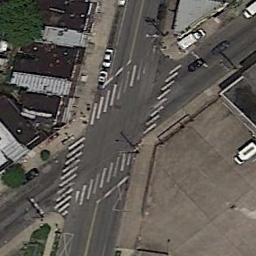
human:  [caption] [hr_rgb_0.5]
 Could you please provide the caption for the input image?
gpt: There are several moving vehicles on the slanted intersection of the intersection, And there are many buildings and some trees around the intersection .

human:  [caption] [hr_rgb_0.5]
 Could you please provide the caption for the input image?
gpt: There are few cars in four directions at the intersection .

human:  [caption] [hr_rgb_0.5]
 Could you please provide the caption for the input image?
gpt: There are many buildings beside the intersection .

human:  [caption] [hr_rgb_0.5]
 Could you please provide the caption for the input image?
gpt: A tilted intersection with sparse traffic is between some buildings and a clearing .

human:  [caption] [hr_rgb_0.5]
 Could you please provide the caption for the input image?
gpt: There are some gray buildings beside the intersection .